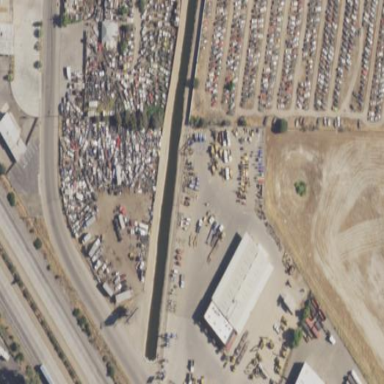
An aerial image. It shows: Commercial property used as warehouse.